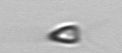
Label: Pyramimonas